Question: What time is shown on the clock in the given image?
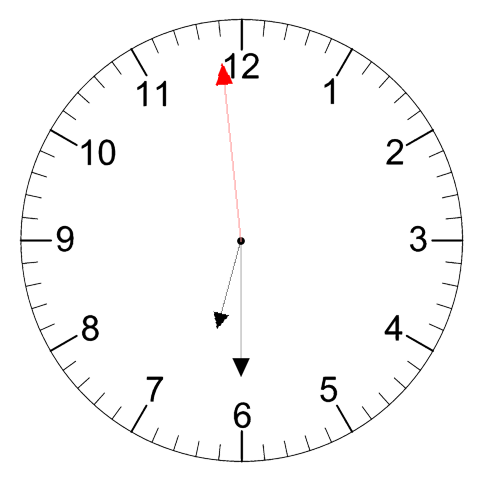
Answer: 06:29:59